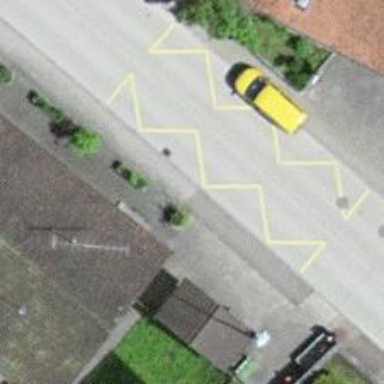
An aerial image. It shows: Bus stop with platform for public transport.